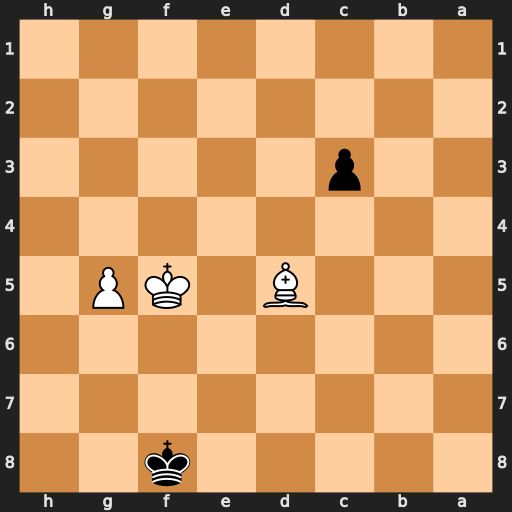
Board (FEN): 5k2/8/8/3B1KP1/8/2p5/8/8
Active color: b
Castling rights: -
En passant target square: -
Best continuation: c2 Be4 c1=Q